Question: How do I lock mysql tables in php? I currently have this code:
'''
$db->query("LOCK TABLES tbl_othercharge WRITE");
for($x=0;$x<=500; $x++){
$id = get_max();
$db->query("INSERT INTO tbl_othercharge SET tblocID = '$id', assessmentID='lock1'");
}
$db->query("UNLOCK TABLES");
'''
Here's the get_max() function, which obviously will fail if the script above executes simultaneously.
'''
<?php
function get_max(){
global $db;
$max = $db->get_var("SELECT MAX(tblocNumber) FROM tbl_othercharge");
if($max == null){
$max = 1;
}else if($max >= 1){
$max = $max + 1;
}
return 'OC'.$max;
}
?>
'''
I'm trying to test if there are still concurrency problems by executing the same script on 2 browsers.
The script above inserts 400+ records instead of 999 records. How do I properly lock the table while I'm inserting something into it.
I want to lock the table to prevent something like this to happen:

As you can see the field with the prefix 'OC' on it should have a number which is equal to the auto-increment primary key.
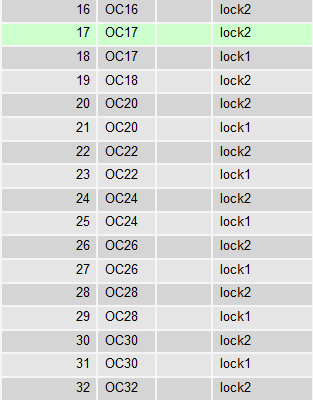
Answer: The only reliable solution is to do an insert with a dummy value, getting the last insert id, and updating the row to the correct value.
'''
mysql_query("INSERT INTO table (field) VALUES (dummy);");
$id = mysql_last_insert_id();
mysql_query("UPDATE table SET field='OC{$id}' WHERE id={$id} LIMIT 1;");
'''